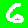
Digit: 6